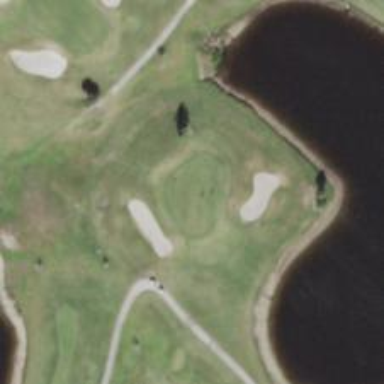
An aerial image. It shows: Golf hole.